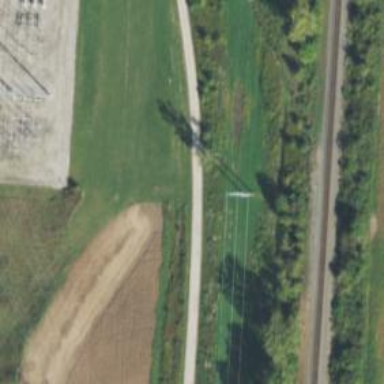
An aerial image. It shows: H-frame designed tower for power lines.